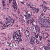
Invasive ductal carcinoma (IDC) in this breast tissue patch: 1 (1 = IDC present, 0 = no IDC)